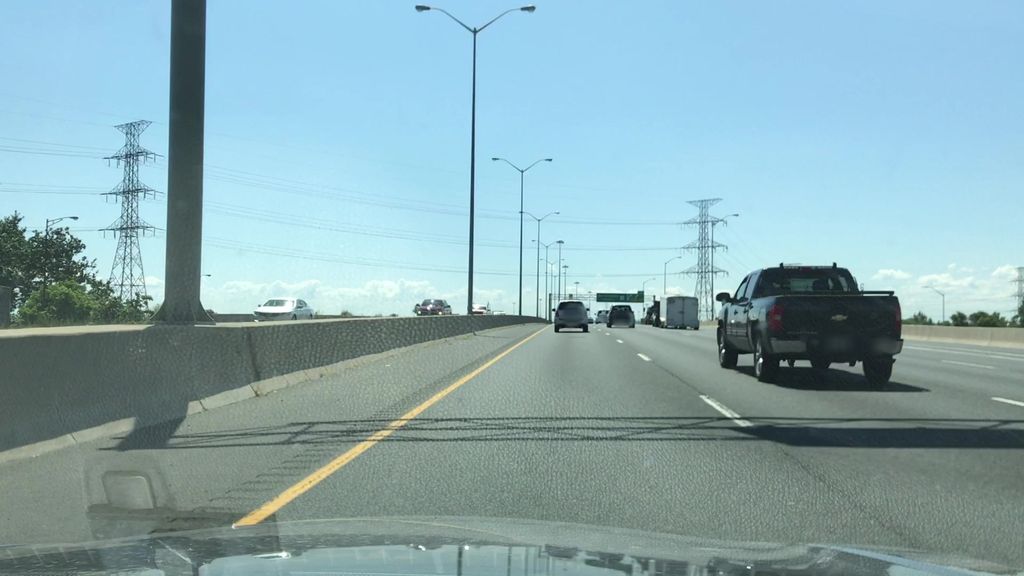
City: hamilton